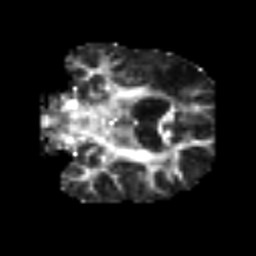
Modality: FA
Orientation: coronal
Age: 56
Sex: male
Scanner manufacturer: siemens
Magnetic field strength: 3 T
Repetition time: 5.6 s
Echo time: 0.082 s